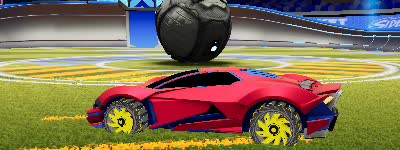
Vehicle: werewolf